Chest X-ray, AP view. Patient: 42 years old, sex M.
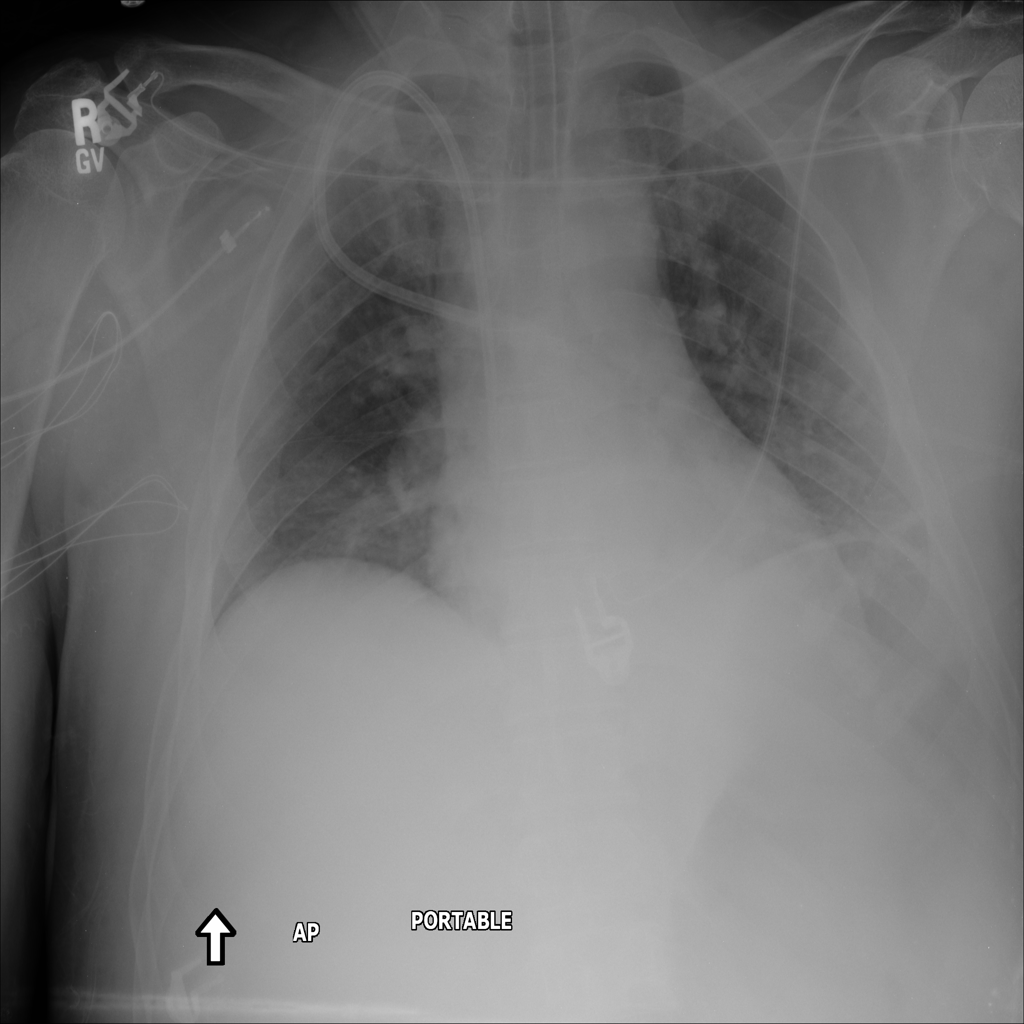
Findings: No Finding